Question: How can I create a balloon like menu like twitter after click on ti?

I found qtip plugin which is fine but now what I am looking for
any tips are appreciated
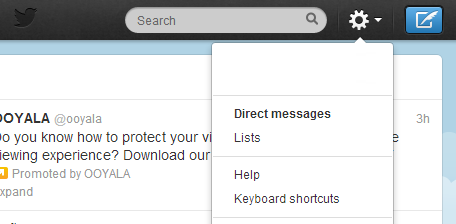
Answer: Use CSS to display a 'backgroud-image', like:
'''
#someId{
display:none; background:url('imageWithTransparency.png'); /*more CSS here*/
}
#someId:hover{
display:block; /*more CSS here*/
}
'''
or
'''
#someId{
display:none; background-image:url('imageWithTransparency.png'); /*more CSS here*/
}
#someId:hover{
display:block; /*more CSS here*/
}
'''
I prefer the shortcut.